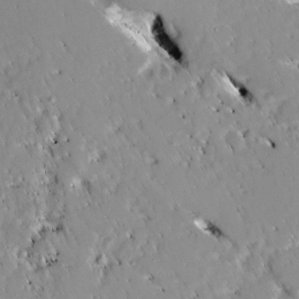
Label: non_frost